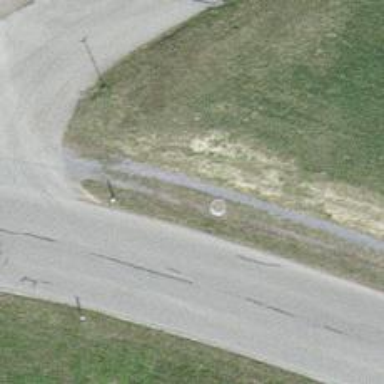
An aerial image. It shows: Cycleway with gravel surface.